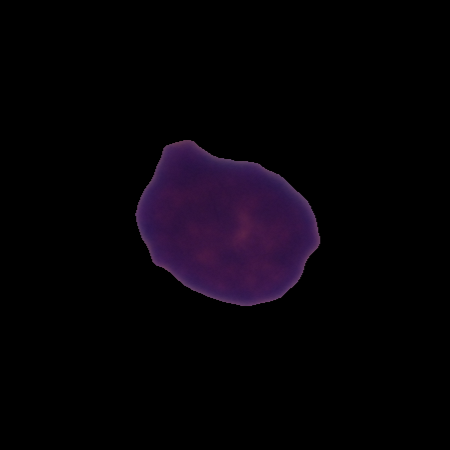
Label: healthy